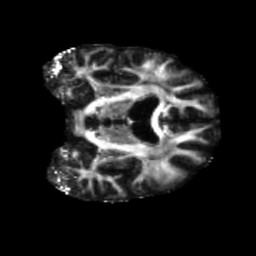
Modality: FA
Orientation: coronal
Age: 68
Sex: male
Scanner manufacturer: siemens
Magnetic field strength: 3 T
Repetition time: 5.47 s
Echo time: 0.0854 s